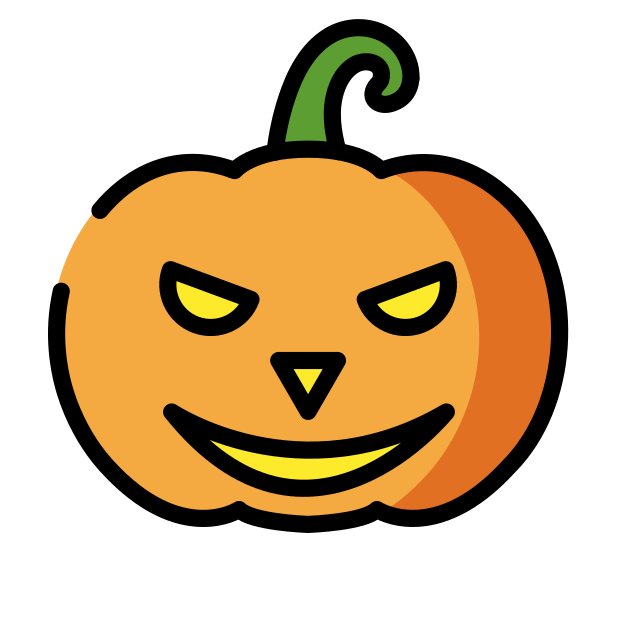
Emoji: 🎃
Name: jack-o-lantern
Unicode: 0x1f383